Question: I have a set of <URL>. It is obviously have some periodic nature. I want to find out what frequency it has by using the fourier transformation and plot it out.
Here is a shot of mine, but it seems not so good.
This is the corresponding code, I don't konw why it fails:
'''
import numpy
from pylab import *
from scipy.fftpack import fft,fftfreq
import matplotlib.pyplot as plt
dataset = numpy.genfromtxt(fname='data.txt',skip_header=1)
t = dataset[:,0]
signal = dataset[:,1]
npts=len(t)
FFT = abs(fft(signal))
freqs = fftfreq(npts, t[1]-t[0])
subplot(211)
plot(t[:npts], signal[:npts])
subplot(212)
plot(freqs,20*log10(FFT),',')
xlim(-10,10)
show()
'''
My question is:
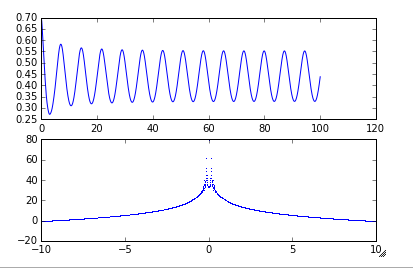
Answer: It's a problem of data analysis.
- 'xlim(0,max(freqs))'-
EDIT.
with :
'''
dataset = numpy.genfromtxt(fname='data.txt',skip_header=1)[::30];
t,signal = dataset.T
(...)
plot(freqs,FFT)
xlim(0,1)
ylim(0,30)
'''
the spectrum is

For best quality spectrum , just reacquire the signal for a long long time (for beautiful peaks), with sampling frequency of 1 Hz, which will give you a [0, 0.5 Hz] frequency scale (See Nyquist criterium).